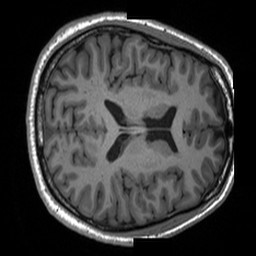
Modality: T1w
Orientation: axial
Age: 47
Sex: male
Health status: healthy
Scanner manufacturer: siemens
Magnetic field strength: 3 T
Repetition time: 2 s
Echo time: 0.00203 s